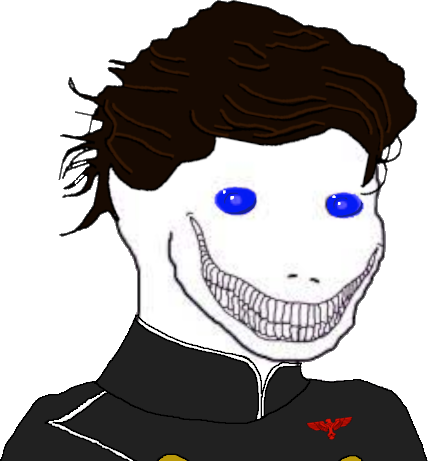
Label: 5_Oomer